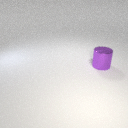
large purple metal cylinder